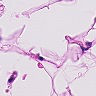
Metastatic tissue present: no